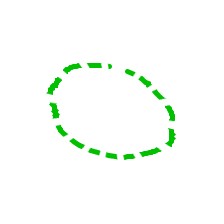
Shape: circle